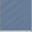
Piece: xx